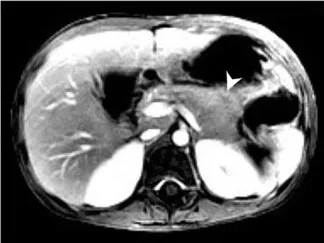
Magnetic resonance imaging of case 1. (B) T1WI with contrast showing the slight enhancement of the pancreatic lesion with central hyposignal. Arrow (white), pancreatic mass; arrowhead (white), central hyposignal of the lesion.
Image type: radiology (mri)